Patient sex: M
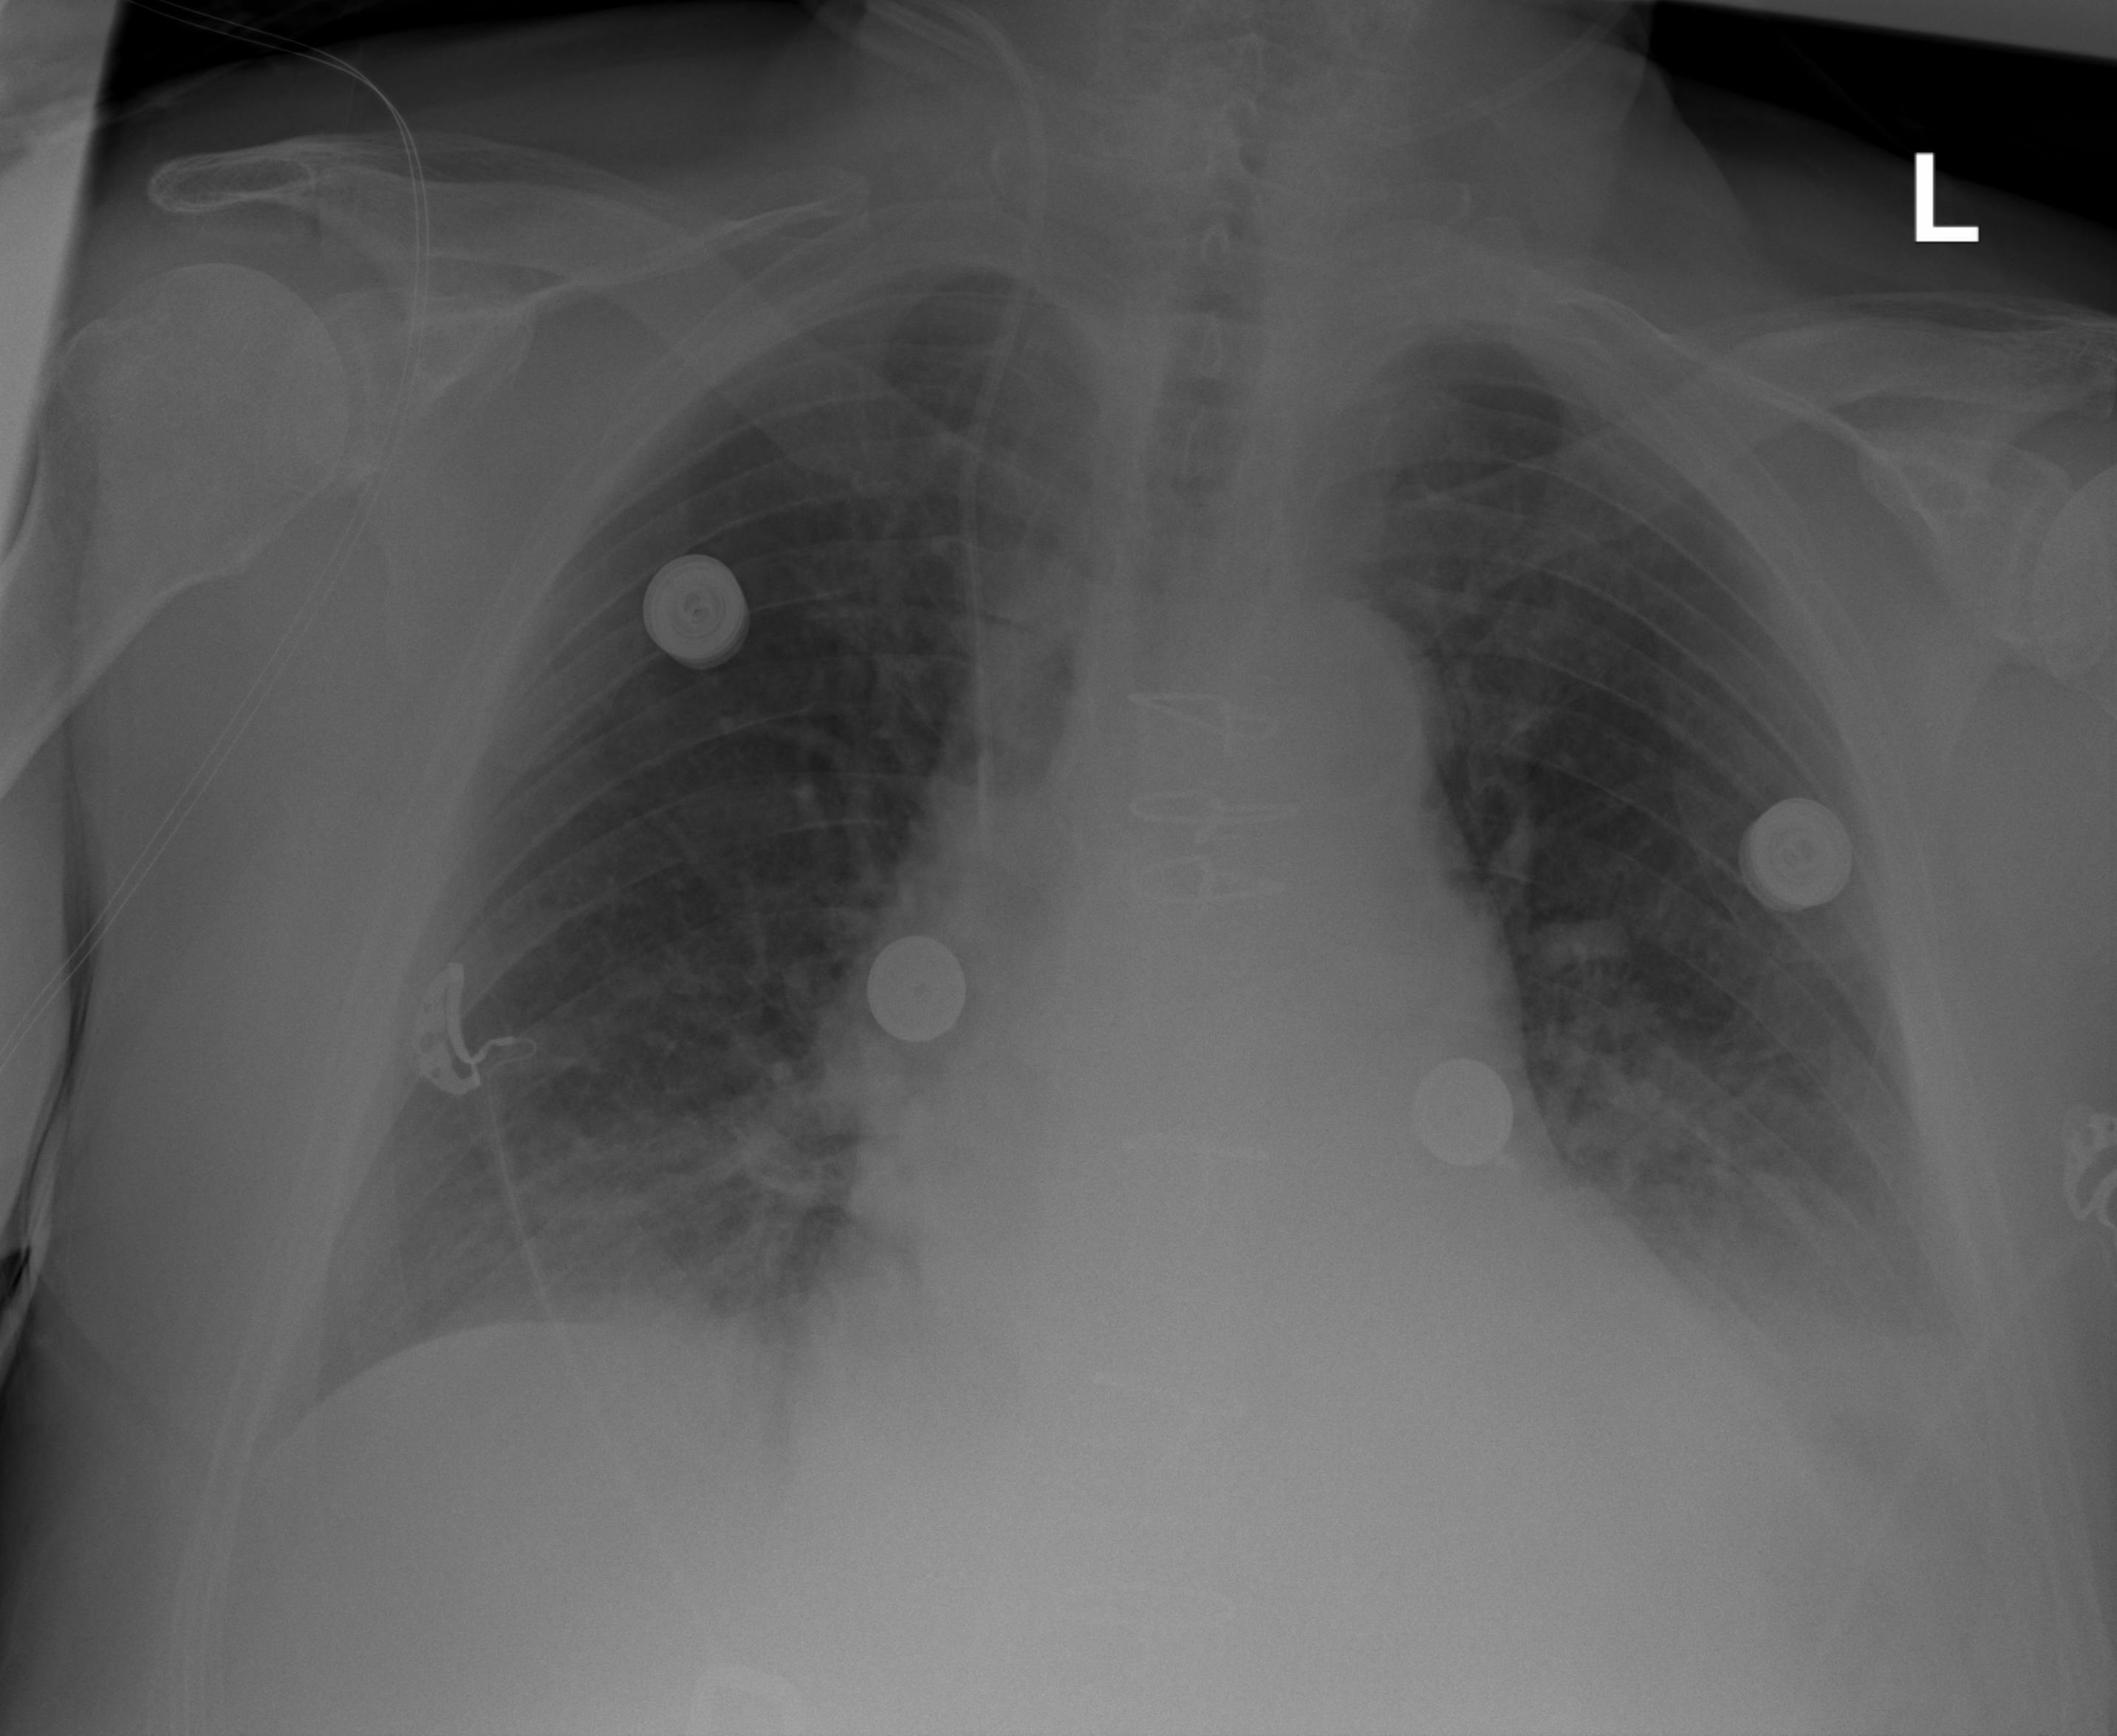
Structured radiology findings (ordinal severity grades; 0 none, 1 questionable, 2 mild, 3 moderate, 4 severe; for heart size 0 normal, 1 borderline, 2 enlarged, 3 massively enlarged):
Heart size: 1
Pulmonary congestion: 0
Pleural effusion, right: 0
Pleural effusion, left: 2
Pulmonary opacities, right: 0
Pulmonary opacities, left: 0
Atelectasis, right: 0
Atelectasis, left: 2